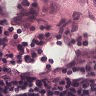
Metastatic tissue present: no